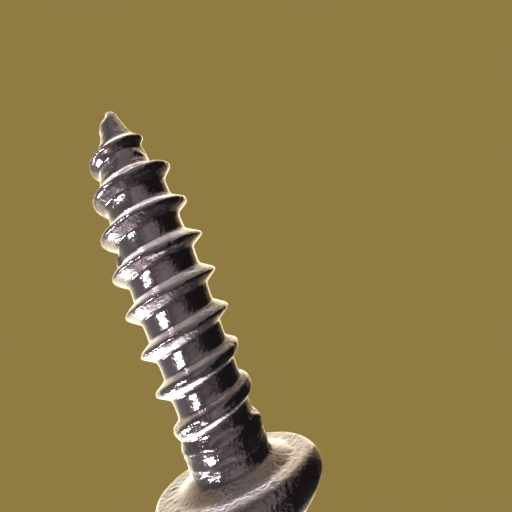
Label: screw